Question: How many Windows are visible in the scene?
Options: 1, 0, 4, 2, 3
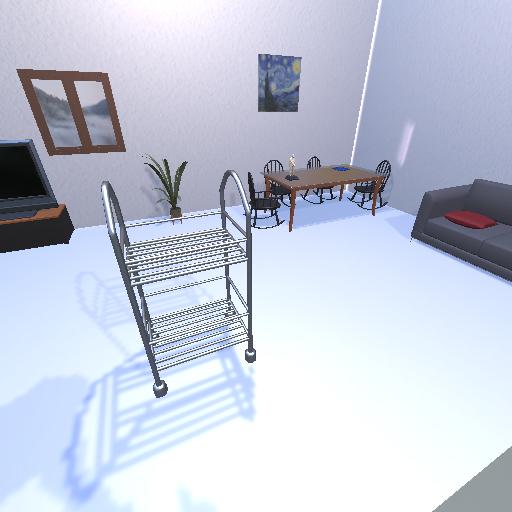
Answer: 1